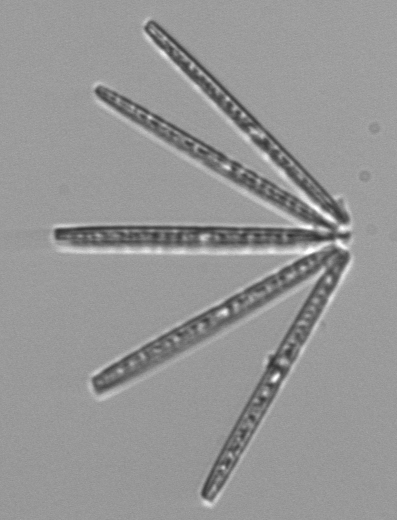
Label: Thalassionema